Interaction volume radius: 5 \u00c5
Interaction volume height: 10 \u00c5
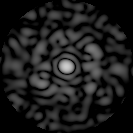
Disorder parameter: 0.8276